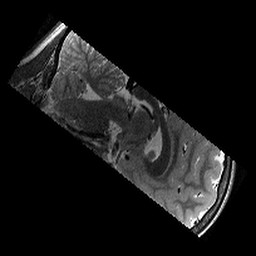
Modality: T2w
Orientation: sagittal
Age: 9
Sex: male
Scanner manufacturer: siemens
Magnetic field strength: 3 T
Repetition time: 9.23 s
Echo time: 0.067 s